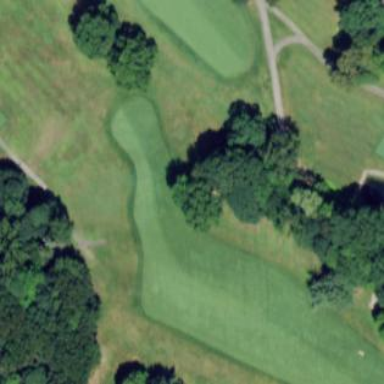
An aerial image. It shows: Golf pitch.